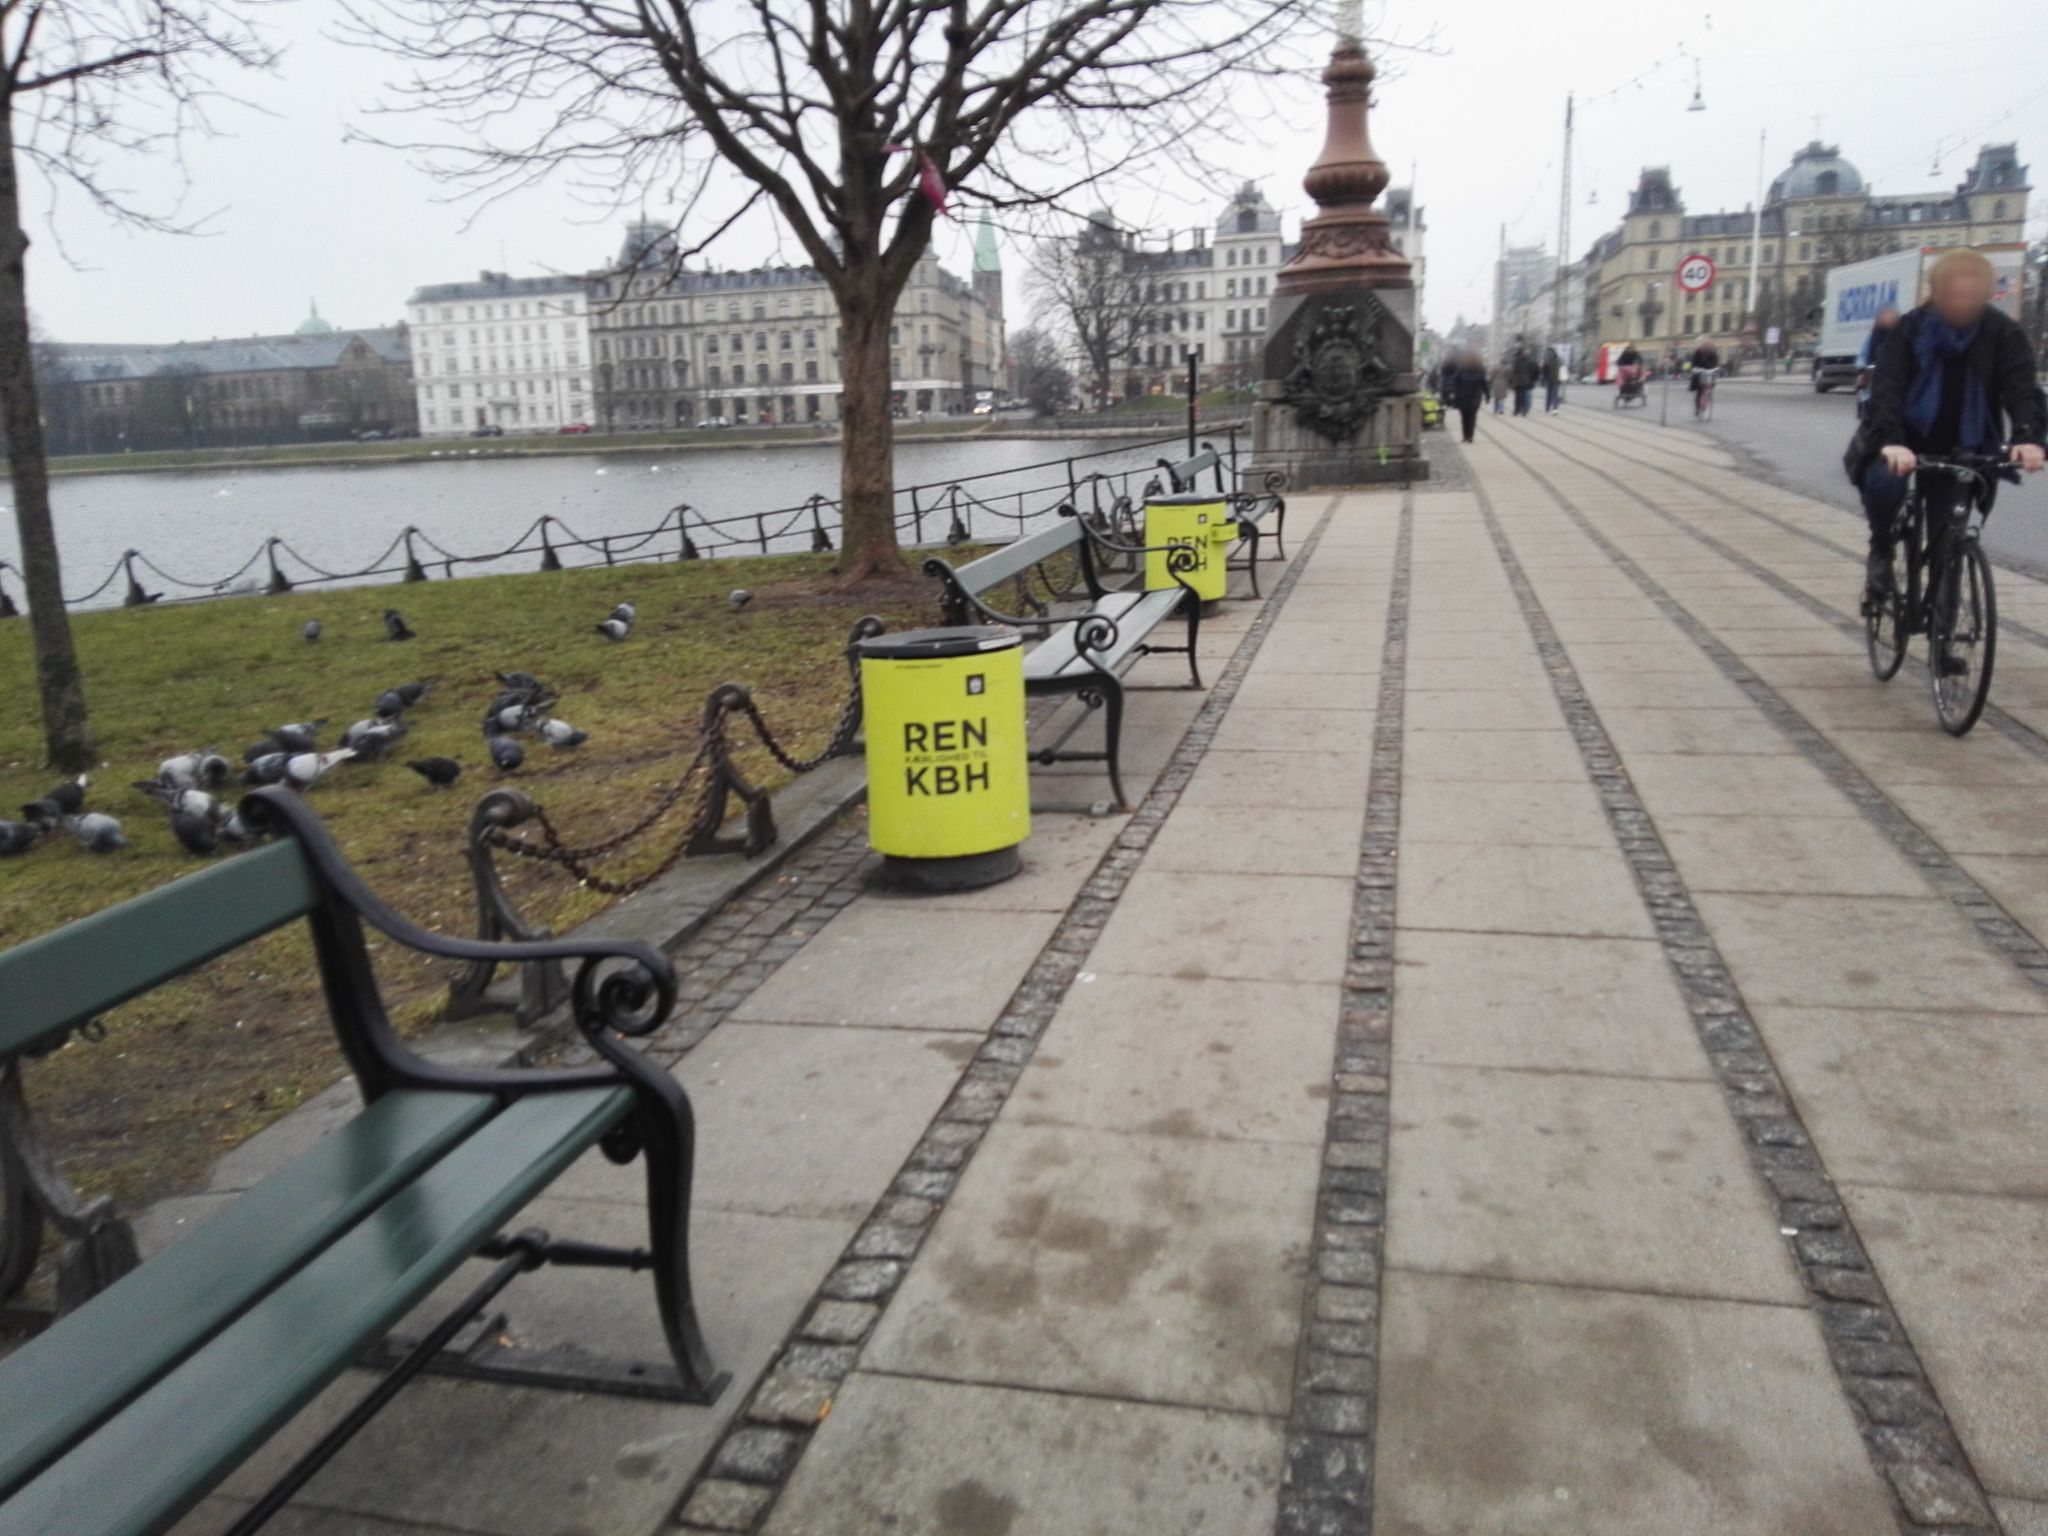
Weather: cloudy
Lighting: day
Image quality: good
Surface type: walking surface
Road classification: steps, footway
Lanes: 2
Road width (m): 2.5
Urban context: urban centre
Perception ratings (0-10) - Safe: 8.48, Lively: 3.82, Beautiful: 9.03, Boring: 1.81, Depressing: 5.39, Wealthy: 6.47